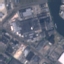
Land use / land cover: Industrial